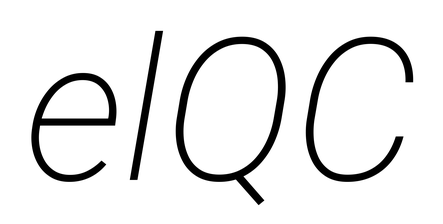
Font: Roboto-Italic_ExtraLight_Italic